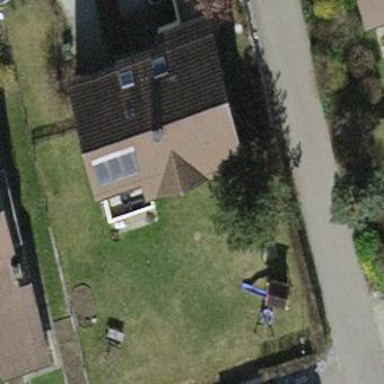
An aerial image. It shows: Detached building.